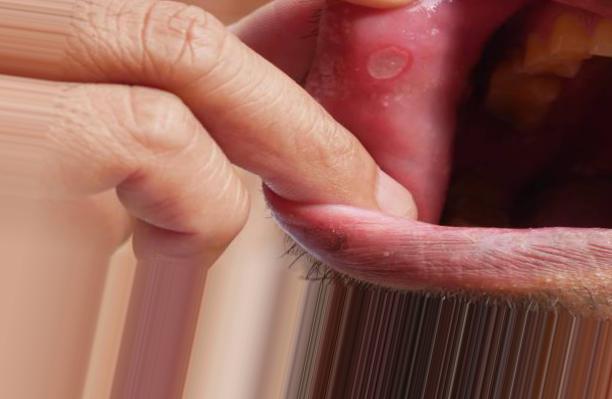
Condition: Mouth Ulcer